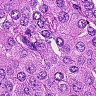
Metastatic tissue present: yes